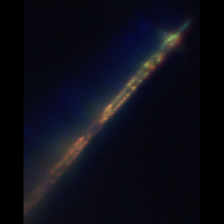
Taxon: Rhizosolenia_Proboscia
Group: Diatoms